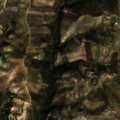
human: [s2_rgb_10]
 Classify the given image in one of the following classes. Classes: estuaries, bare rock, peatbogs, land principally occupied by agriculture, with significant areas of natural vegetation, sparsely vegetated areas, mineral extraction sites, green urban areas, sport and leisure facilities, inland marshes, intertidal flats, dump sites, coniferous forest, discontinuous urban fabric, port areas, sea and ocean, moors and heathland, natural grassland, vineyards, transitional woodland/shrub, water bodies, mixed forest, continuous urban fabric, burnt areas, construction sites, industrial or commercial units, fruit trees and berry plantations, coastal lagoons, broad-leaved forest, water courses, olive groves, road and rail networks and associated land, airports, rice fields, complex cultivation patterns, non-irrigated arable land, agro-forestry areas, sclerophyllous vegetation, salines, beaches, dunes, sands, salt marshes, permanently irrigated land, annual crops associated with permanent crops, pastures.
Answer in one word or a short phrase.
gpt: discontinuous urban fabric, olive groves, annual crops associated with permanent crops, land principally occupied by agriculture, with significant areas of natural vegetation